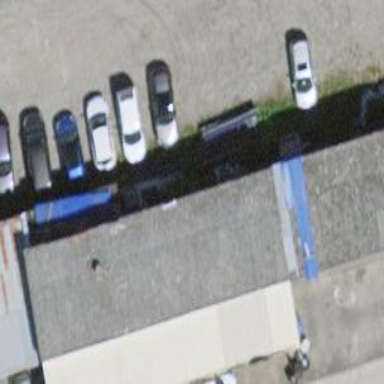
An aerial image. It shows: Industrial building.